Aerial crown-view tile of a tropical tree (Barro Colorado Island, Panama), acquired 20241216:
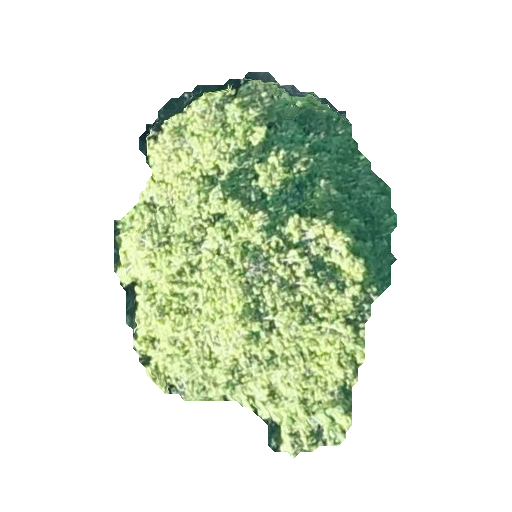
Species: Virola surinamensis
GBIF accepted scientific name: Virola surinamensis
Crown area: 110.582 m²